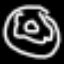
Label: donut